Question: I've got a webpage with a full-screen canvas. Over the canvas I'm going to place and position divs that will contain UI elements for the canvas. I'm using jQuery to create the divs and give them the css style they need. I also re-position and/or re-size them in JavaScript upon window re-size. The problem is, as soon as I enter even one space into a div, FireFox says 'NO!' and seems to ignore any css changes made by JavaScript, even if I remove the content of the div again.
Here's some technical details:
The div I'll show is a fullscreen div that overlays the canvas and functions as dim-screen in case there are dialogs the user has opened so the canvas appears darker and extra attention is pulled towards the dialog.
The css I'm using is:
'''
.ui_layer {
position: absolute;
top:0px;
left:0px;
}
#ui_layer_dim {
background-color: #000000;
opacity: 0.5;
}
'''
In JavaScript I have my own function that creates the div, but it runs this jQuery:
'''
$("<div id='ui_layer_dim' class='ui_layer' style='z-index:1'/>");
'''
Then, on onWindowResize (tiggered by a window 'resize' eventlistener), I change the div's width and height to fit the new window size:
'''
gameUI.layers["ui_layer_dim"].onWindowResize = function() {
this.css("width", window.innerWidth + "px");
this.css("height", window.innerHeight + "px");
};
'''
In Chrome this works perfectly, even if I place content in the div. FireFox works, but only when the div is in it's initial state. One change to the div's contents and 'BOOM it goes': No more dynamic sizing.
I've tried the different css position settings, tried setting the width and height attributes using the css function, using the style function of the element and using setAttribute to see if it's caused by some sort of incompatibility; the results didn't change.
I've run a series of tests to see what happens to the html as soon as content is placed into the div and noticed something weird: The inspector and css rules won't show changes to the width and height of the window's innerWidth and innerHeight. Neither does the div itself, but I've set up some logging to view info about the window's innerWidth and innerHeight before setting the div's width and height and some logging about the div's width and height after setting it, and that actually shows the correct dimensions...
After building and testing the system for several days I have no clue anymore what could cause the problem. Like I've said before: Chrome works as it should so I know my code technically works, but it might just be that a different approach is needed to make it work in FireFox. I hope anyone knows. Help would be greatly appreciated!
Edit: Here's a fiddle with the code, try running in FireFox, resize the result, it should resize the grey div as well. Now, right click the result, go to the inspector and put some text or even a space inside the div and resize again. Not working for me. Link: <URL>
Edit 2: Here's a screenshot that will hopefully clear up the problem I'm having. Marked yellow is the initial state of the browser width, I set it to very narrow to be able to show the problem more clearly. Marked orange is the state after I made the browser wider a bit. You can see the grey div doesn't resize with it as it should, neither do the inspector value and the CSS rules value, but the console shows the correct value. The first ("Setting property:.....") was retrieved from window.innerWidth, the second ("Property height now has....") was retrieved from the actual width property from the div element using style.getPropertyValue.

Just noticed IE gives the same result as FireFox, but yea..IE....
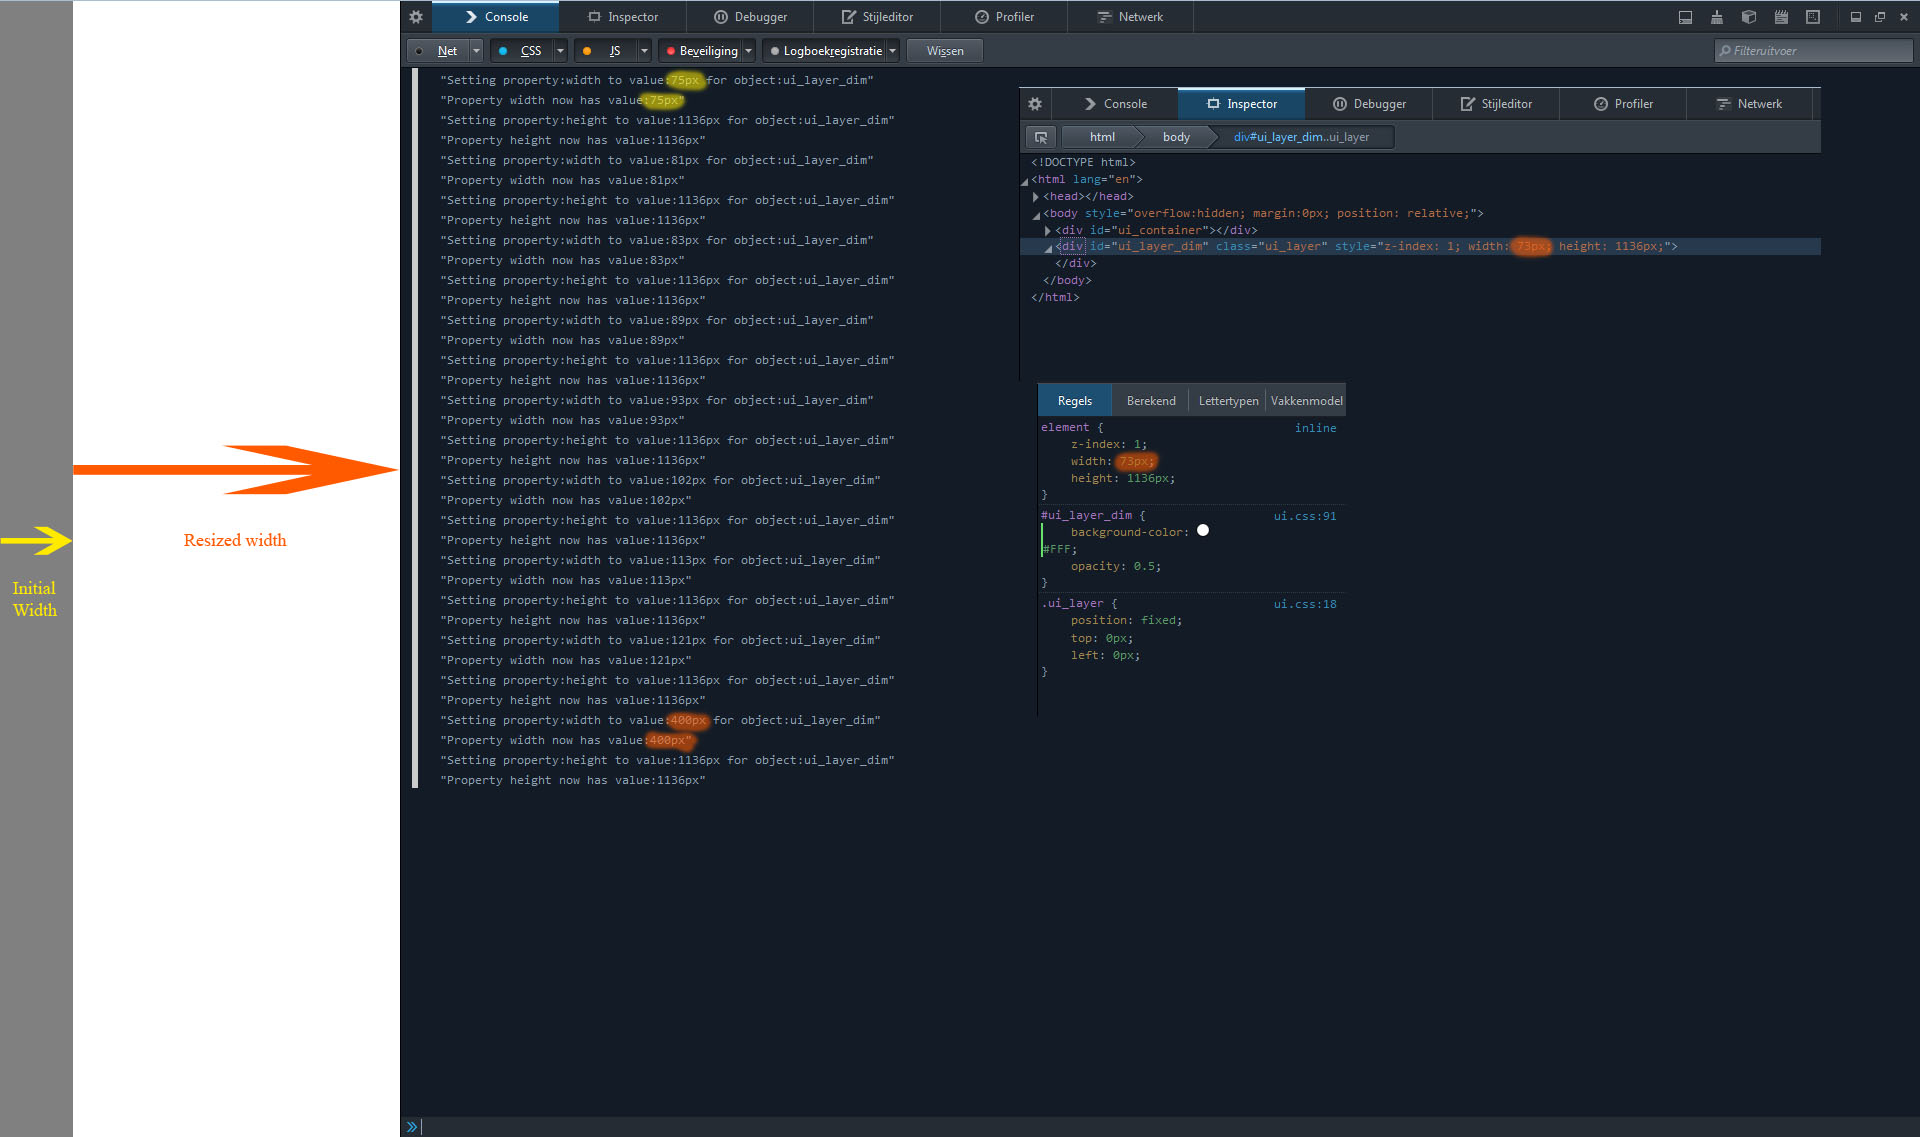
Answer: When adding and removing content from the div using JavaScript it works. Even though the problem does not exist for me anymore I'm still very confused by the fact that editing the div in the FF inspector creates such a weird result.